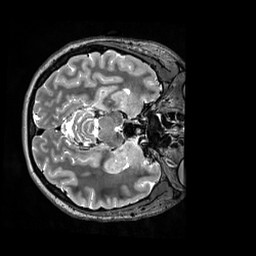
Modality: T2w
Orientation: axial
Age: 36
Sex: female
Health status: ill
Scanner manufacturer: siemens
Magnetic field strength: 3 T
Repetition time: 3.2 s
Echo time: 0.564 s